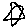
Label: star